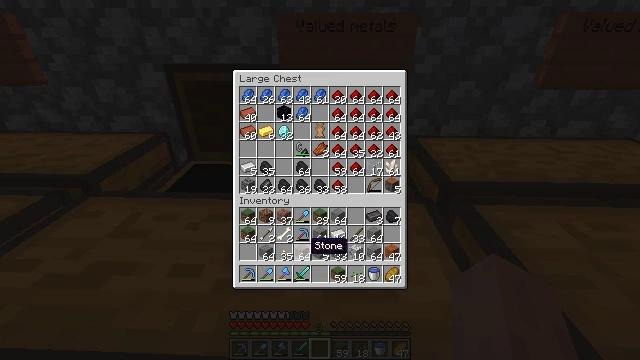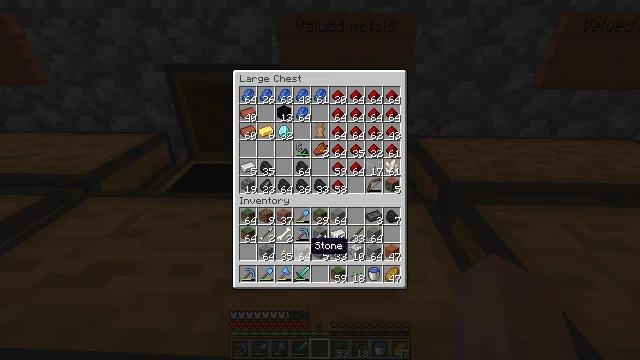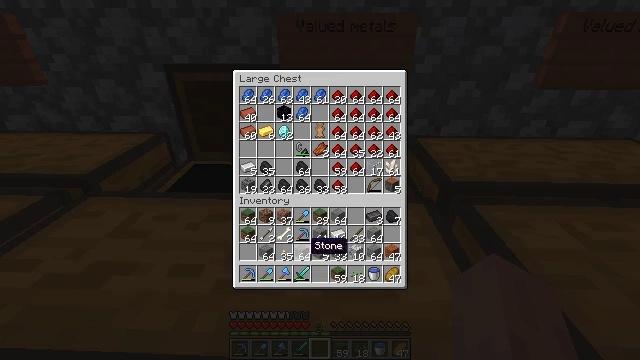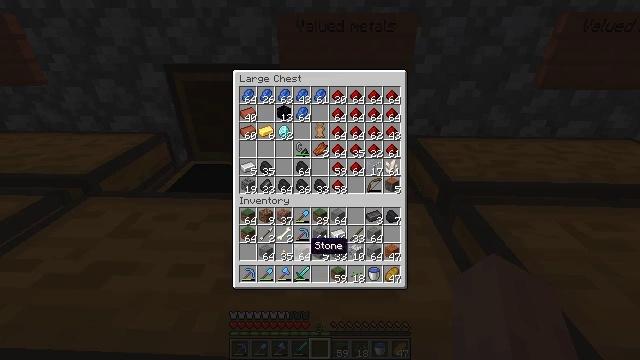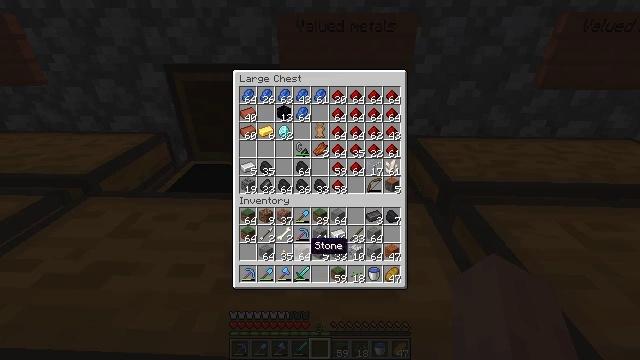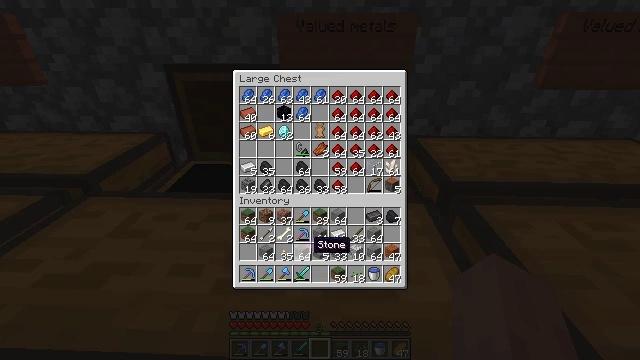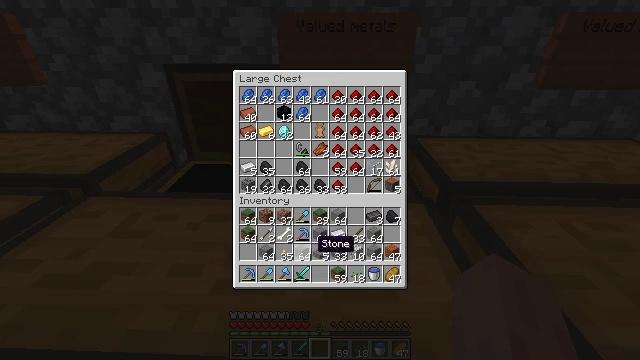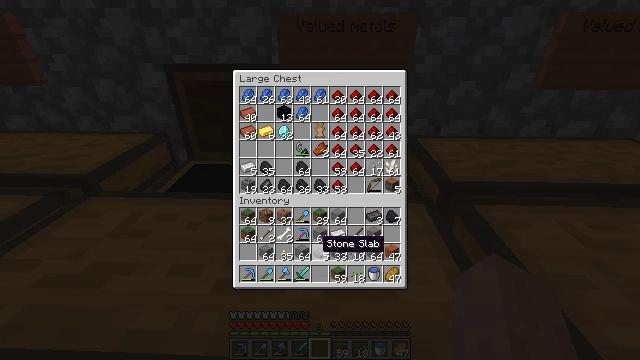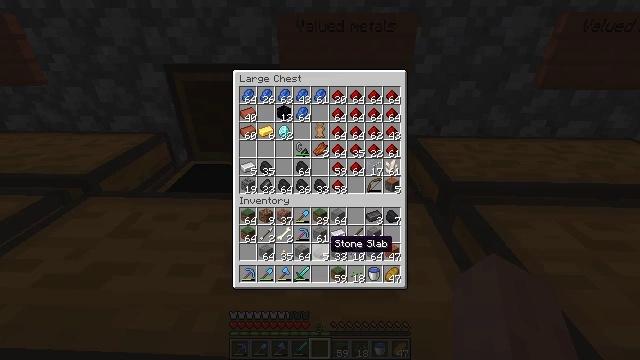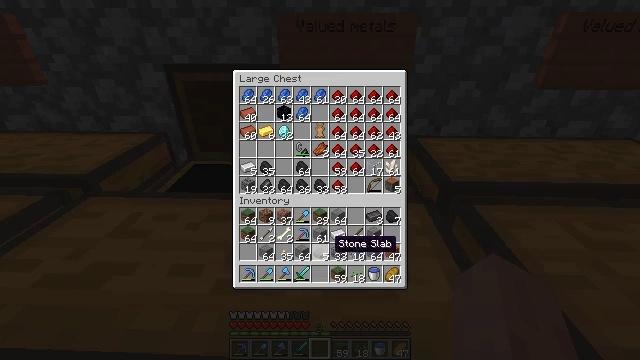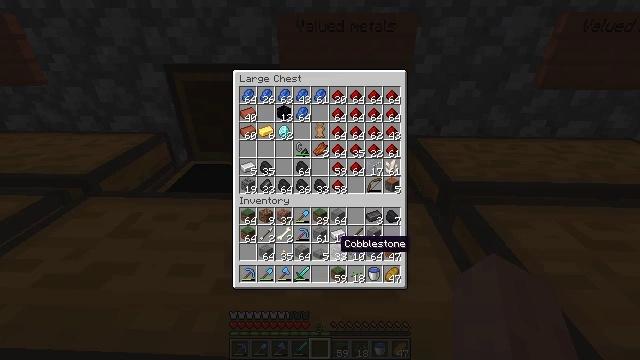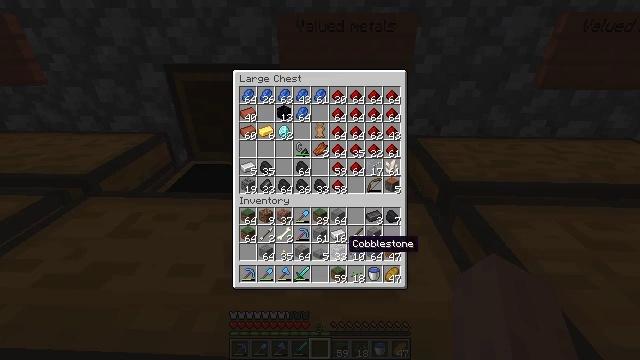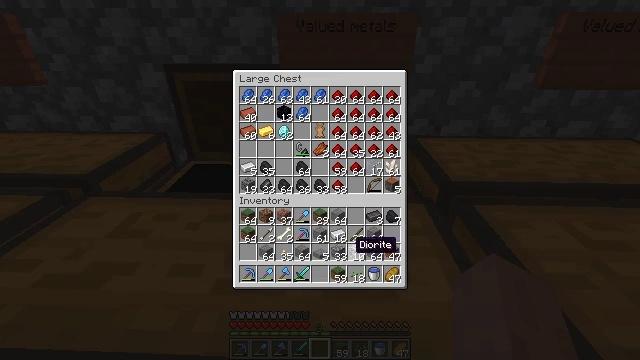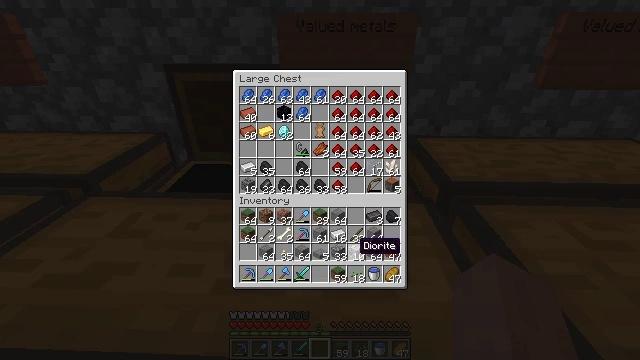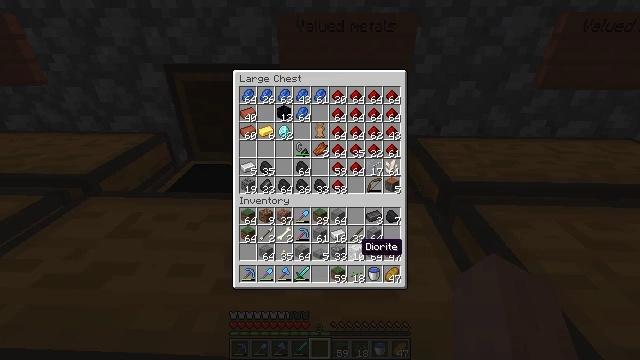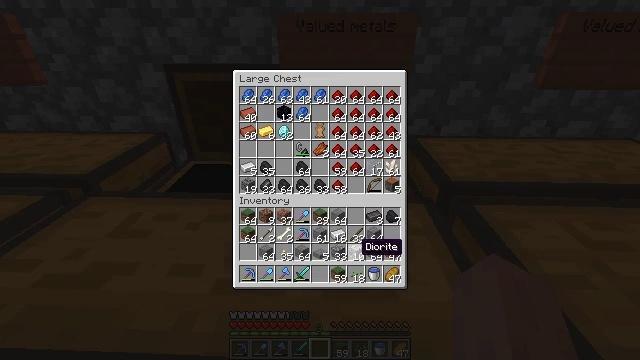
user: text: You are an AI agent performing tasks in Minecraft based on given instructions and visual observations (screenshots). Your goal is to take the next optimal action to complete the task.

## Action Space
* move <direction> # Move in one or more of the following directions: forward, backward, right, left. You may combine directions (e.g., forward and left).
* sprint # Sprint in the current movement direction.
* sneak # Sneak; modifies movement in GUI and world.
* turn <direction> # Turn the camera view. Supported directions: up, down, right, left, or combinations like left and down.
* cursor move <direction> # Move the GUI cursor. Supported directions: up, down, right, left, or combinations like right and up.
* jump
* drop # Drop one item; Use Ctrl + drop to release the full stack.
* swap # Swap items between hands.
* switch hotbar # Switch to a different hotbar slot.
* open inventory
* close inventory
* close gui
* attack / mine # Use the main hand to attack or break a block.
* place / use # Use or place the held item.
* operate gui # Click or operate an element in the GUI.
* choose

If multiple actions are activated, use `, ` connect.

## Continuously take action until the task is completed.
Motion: motion action
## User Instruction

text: Remove a grass block from the inventory.
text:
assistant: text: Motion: no_op
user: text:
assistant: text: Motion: no_op
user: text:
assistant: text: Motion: no_op
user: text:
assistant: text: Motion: no_op
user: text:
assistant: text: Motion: no_op
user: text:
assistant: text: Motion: no_op
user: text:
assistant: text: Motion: no_op
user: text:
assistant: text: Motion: cursor move right
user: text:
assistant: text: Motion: no_op
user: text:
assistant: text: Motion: no_op
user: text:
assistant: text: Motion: cursor move right
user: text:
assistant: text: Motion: cursor move right
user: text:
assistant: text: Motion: no_op
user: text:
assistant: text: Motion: no_op
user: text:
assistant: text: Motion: no_op
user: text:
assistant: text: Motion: no_op
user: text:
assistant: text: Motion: no_op
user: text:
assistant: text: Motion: no_op
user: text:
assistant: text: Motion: cursor move down
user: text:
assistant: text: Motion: no_op
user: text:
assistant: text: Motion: no_op
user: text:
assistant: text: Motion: no_op
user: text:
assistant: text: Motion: no_op
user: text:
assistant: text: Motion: no_op
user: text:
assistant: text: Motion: no_op
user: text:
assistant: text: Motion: cursor move right
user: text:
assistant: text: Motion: no_op
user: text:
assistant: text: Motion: no_op
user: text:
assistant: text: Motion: no_op
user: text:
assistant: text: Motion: no_op